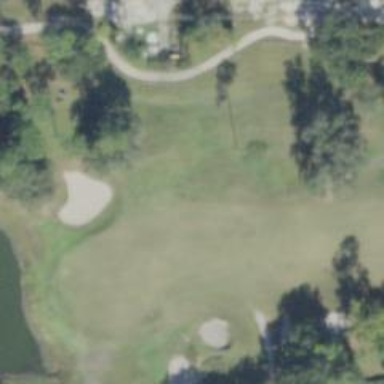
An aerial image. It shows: Golf hole.